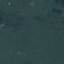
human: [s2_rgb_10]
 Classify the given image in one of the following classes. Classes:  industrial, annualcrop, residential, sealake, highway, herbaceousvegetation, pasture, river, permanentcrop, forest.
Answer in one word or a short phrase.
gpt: Pasture